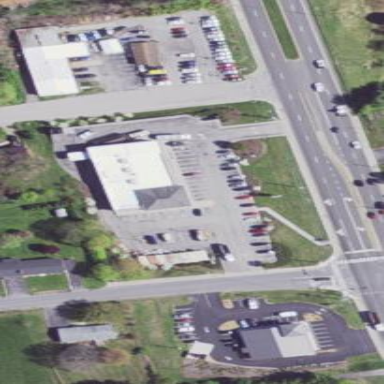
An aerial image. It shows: Retail area.